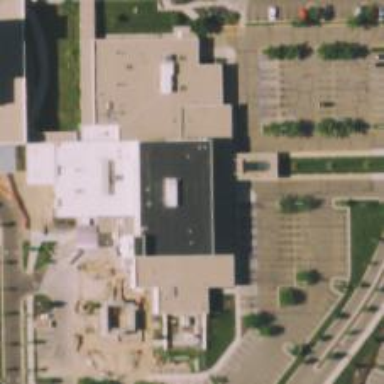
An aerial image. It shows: Healthcare facility identified as hospital.